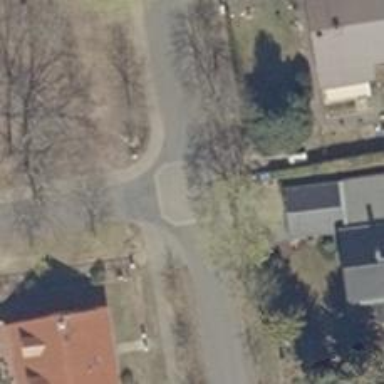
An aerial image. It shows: Residential road with asphalt surface. There is sidewalk on the left side.